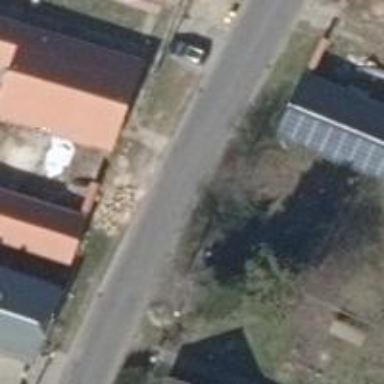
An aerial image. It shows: Secondary road with asphalt surface.